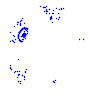
Particle: kaon